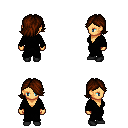
a pixel art fantasy rpg character, female body template, human, tanned skin, black robe, red pants, brown swoop hairstyle, black shoes, four views (front, back, left, right), 2x2 character sprite sheet, small pixel art, hard edges, no anti-aliasing